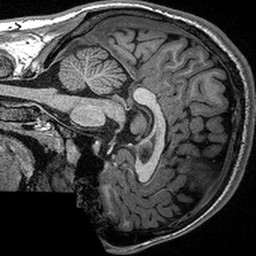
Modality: T1w
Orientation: sagittal
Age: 18
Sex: male